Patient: sex M, age 63
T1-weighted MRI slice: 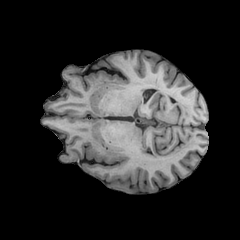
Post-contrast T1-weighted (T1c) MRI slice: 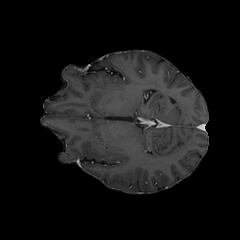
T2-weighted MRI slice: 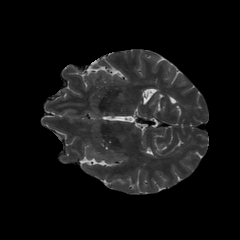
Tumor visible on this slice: no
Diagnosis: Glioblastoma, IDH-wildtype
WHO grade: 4